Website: walmart
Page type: account-dashboard
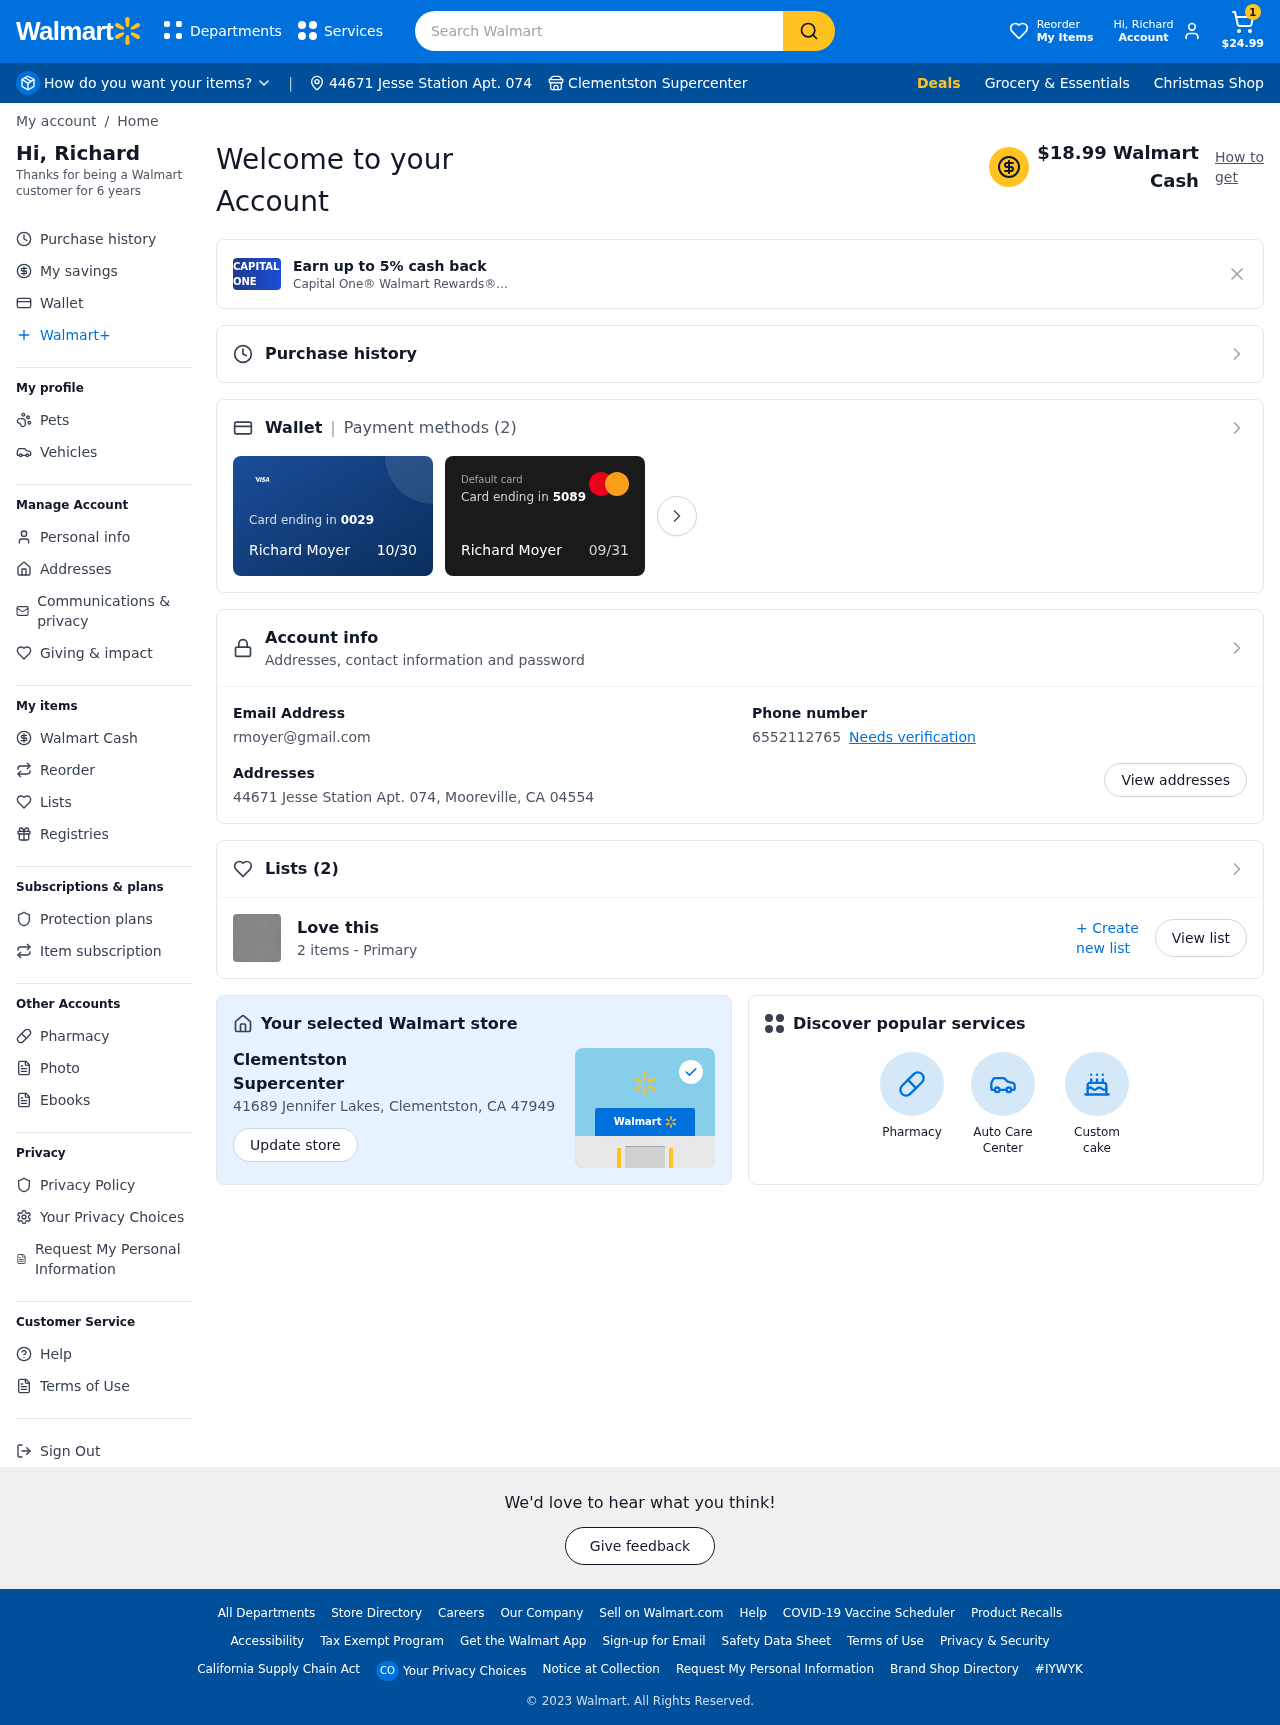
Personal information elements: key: PII_CARD_EXPIRY
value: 10/30
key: PII_CARD_LAST4
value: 0029
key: PII_EMAIL
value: rmoyer@gmail.com
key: PII_FIRSTNAME
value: Richard
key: PII_FULLNAME
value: Richard Moyer
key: PII_LOCATION1_CITY
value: Clementston Supercenter
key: PII_LOCATION1_CITY
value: Clementston
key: PII_LOCATION1_CITY_STATE_ZIP
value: Clementston, CA 47949
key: PII_LOCATION1_STREET
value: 41689 Jennifer Lakes
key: PII_PHONE
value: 6552112765
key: PII_STREET
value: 44671 Jesse Station Apt. 074
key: PII_FIRSTNAME2
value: Richard
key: PII_FIRSTNAME3
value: Richard
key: PII_FIRSTNAME_DERIVED
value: Richard
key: PII_WALMART_CASH
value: $18.99
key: PII_CARD_LAST42
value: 5089
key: PII_LASTNAME
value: Moyer
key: PII_FULLNAME2
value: Richard Moyer
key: PII_FULLNAME3
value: Richard Moyer
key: PII_LASTNAME2
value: Moyer
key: PII_LASTNAME3
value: Moyer
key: PII_LASTNAME_DERIVED
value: Moyer
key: PII_FULLNAME_DERIVED
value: Richard Moyer
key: PII_NAME_FULL_DERIVED
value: Richard Moyer
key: PII_CARD_EXPIRY2
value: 09/31
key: PII_CITY_STATE_ZIP
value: Mooreville, CA 04554
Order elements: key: ORDER_NUM_ITEMS
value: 1
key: ORDER_SUBTOTAL
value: $24.99
Search elements: key: HEADER_SEARCH
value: Search Walmart